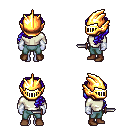
a pixel art fantasy rpg character, female body template, dark elf, purple skin, white long-sleeve shirt, teal pants, blue princess hairstyle, gold helm, white cloth bracers, brown shoes, dagger, four views (front, back, left, right), 2x2 character sprite sheet, small pixel art, hard edges, no anti-aliasing